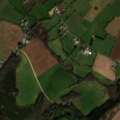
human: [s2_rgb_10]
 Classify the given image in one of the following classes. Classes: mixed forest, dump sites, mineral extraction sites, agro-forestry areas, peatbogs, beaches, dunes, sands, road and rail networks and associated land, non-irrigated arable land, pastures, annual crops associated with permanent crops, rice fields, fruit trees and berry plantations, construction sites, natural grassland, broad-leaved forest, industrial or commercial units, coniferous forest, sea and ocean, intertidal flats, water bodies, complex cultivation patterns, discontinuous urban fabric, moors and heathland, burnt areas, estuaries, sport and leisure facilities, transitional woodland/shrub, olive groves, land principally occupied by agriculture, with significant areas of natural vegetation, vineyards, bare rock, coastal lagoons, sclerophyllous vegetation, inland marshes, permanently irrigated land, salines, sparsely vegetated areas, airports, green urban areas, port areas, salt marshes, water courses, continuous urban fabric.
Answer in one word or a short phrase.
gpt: non-irrigated arable land, pastures, coniferous forest, mixed forest